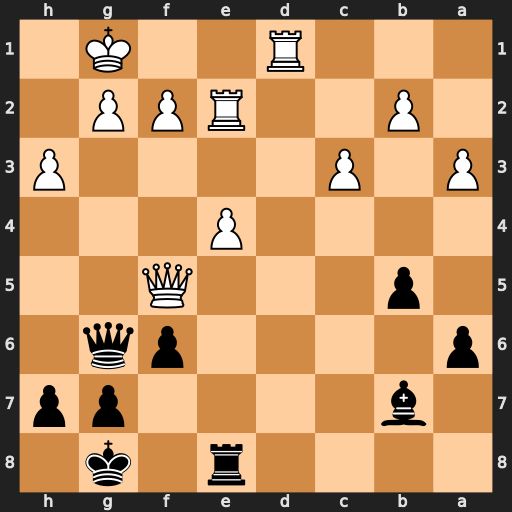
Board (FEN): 4r1k1/1b4pp/p4pq1/1p3Q2/4P3/P1P4P/1P2RPP1/3R2K1
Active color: b
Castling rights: -
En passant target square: -
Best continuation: Qxf5 exf5 Rxe2